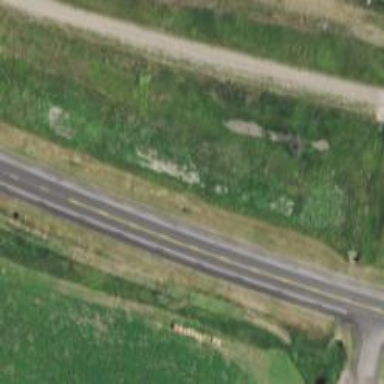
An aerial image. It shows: Asphalt trunk highway.